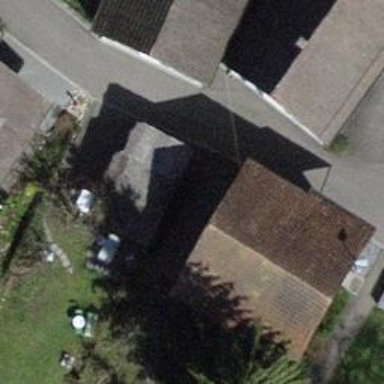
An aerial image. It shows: Building with tiled roof.